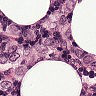
Metastatic tissue present: yes